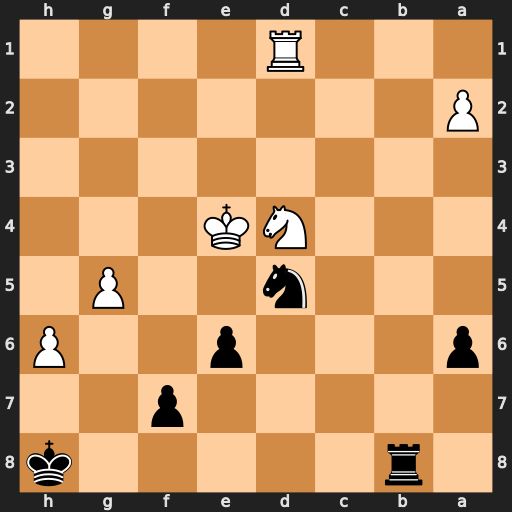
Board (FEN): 1r5k/5p2/p3p2P/3n2P1/3NK3/8/P7/3R4
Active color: b
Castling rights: -
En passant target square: -
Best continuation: Nc3+ Ke5 Nxd1